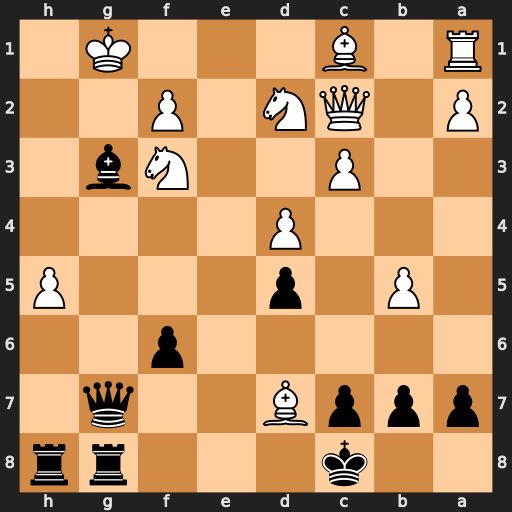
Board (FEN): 2k3rr/pppB2q1/5p2/1P1p3P/3P4/2P2Nb1/P1QN1P2/R1B3K1
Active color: b
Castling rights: -
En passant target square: -
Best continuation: Qxd7 fxg3 Rxg3+ Kf2 Qh3 Qf5+ Qxf5